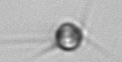
Label: Acanthoica_quattrospina